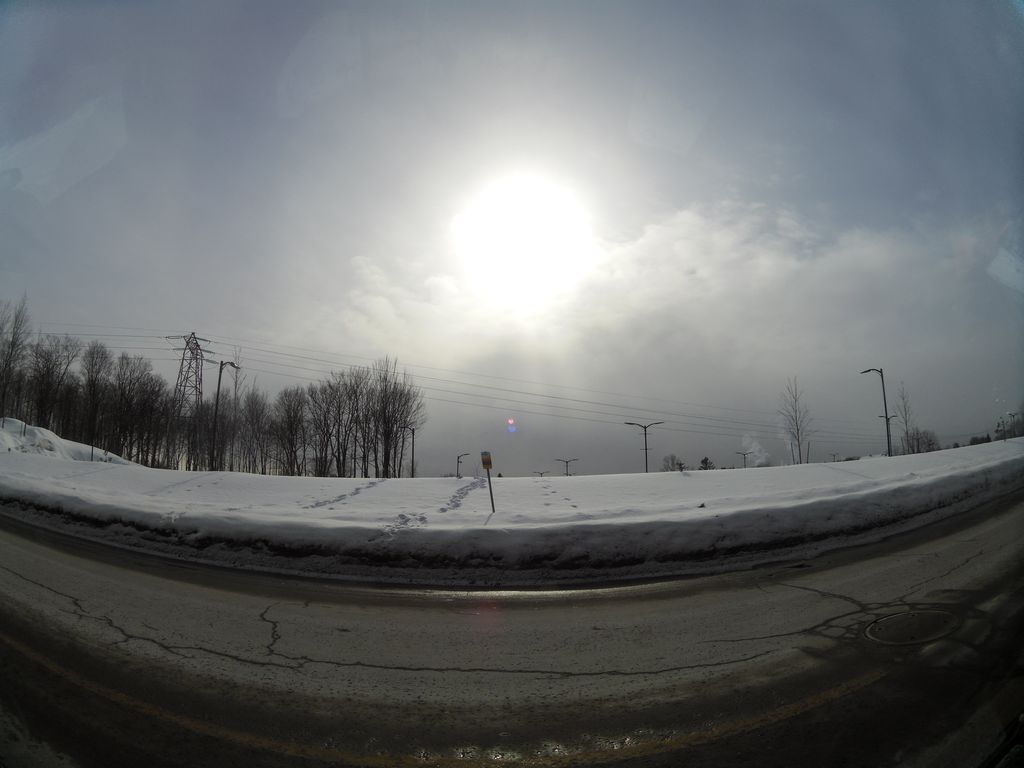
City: ottawa-gatineau